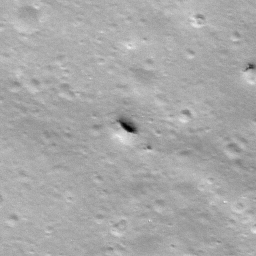
Pit: Stevinus 18
Host crater: Stevinus
Host type: impact_melt
Lunar coordinates: latitude -32.123, longitude 54.875